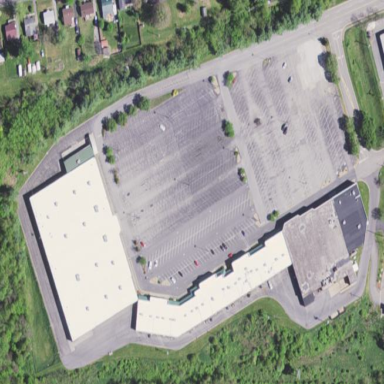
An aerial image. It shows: Retail area.